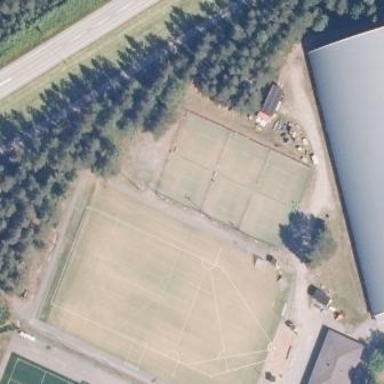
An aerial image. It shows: Tennis court on the leisure land pitch.